Question: Swift wont let me create a toolbar in code in Xcode 6.1. Declaring a UIToolBar in my Swift code i get the undeclared type error:
> Use of undeclared type 'UIToolBar'
Please note the following points:
- '!' and '?' in various places had no effect
- Tried declaring it as a variable (var) or a constant (let) - In the same project, i have created custom views, table view cells etc- The file is included in the project target- Tried to declare it as an @IBOutlet
Please check the attached screenshot.
What am i doing wrong?

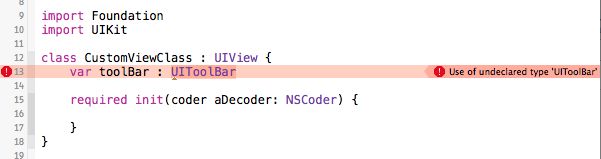
Answer: It should be 'UIToolbar' not UIToolBar
'''
var toolbar: UIToolbar
'''